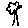
Label: tree